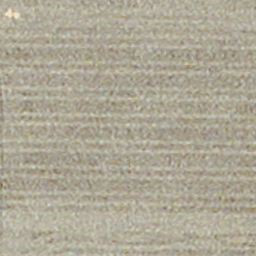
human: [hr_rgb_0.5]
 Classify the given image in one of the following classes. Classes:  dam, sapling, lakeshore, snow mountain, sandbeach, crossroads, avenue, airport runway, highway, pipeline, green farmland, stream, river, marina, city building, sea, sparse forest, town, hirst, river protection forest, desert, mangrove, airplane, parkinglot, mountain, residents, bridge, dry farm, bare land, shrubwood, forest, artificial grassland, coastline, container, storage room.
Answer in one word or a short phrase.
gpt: dry farm